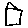
Label: house